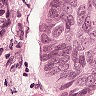
Metastatic tissue present: yes